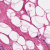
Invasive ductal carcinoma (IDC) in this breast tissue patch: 0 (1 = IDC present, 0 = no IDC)